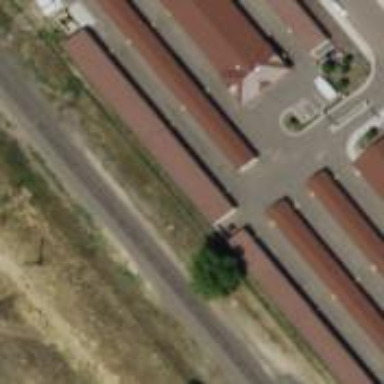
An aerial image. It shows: Building housing storage rental shop.